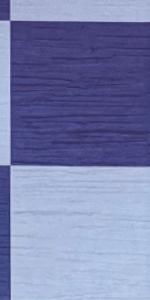
Label: Empty